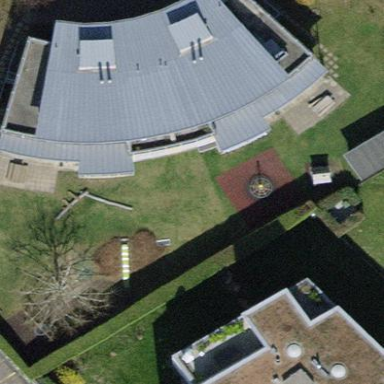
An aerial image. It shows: Kindergarten building.